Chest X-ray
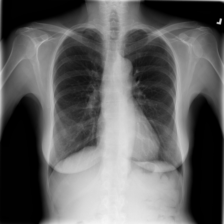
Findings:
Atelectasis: negative
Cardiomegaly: negative
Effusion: negative
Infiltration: negative
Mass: negative
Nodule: negative
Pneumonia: negative
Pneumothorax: negative
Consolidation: negative
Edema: negative
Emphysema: negative
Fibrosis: negative
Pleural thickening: negative
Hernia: negative